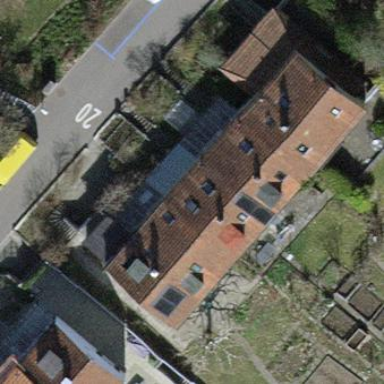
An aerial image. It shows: Building with tiled roof.